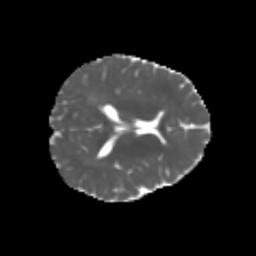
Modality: MD
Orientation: axial
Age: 8
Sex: male
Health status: healthy